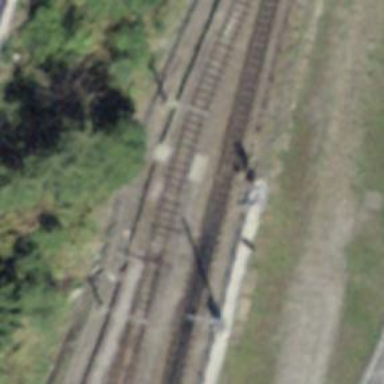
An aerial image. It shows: Railway switch.